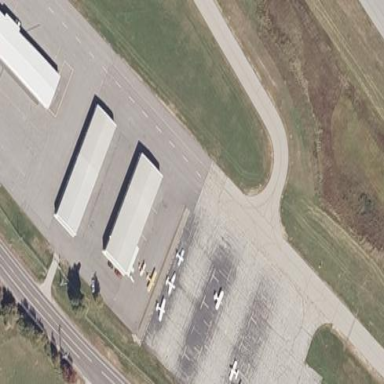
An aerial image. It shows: Apron at the airport with asphalt surface.